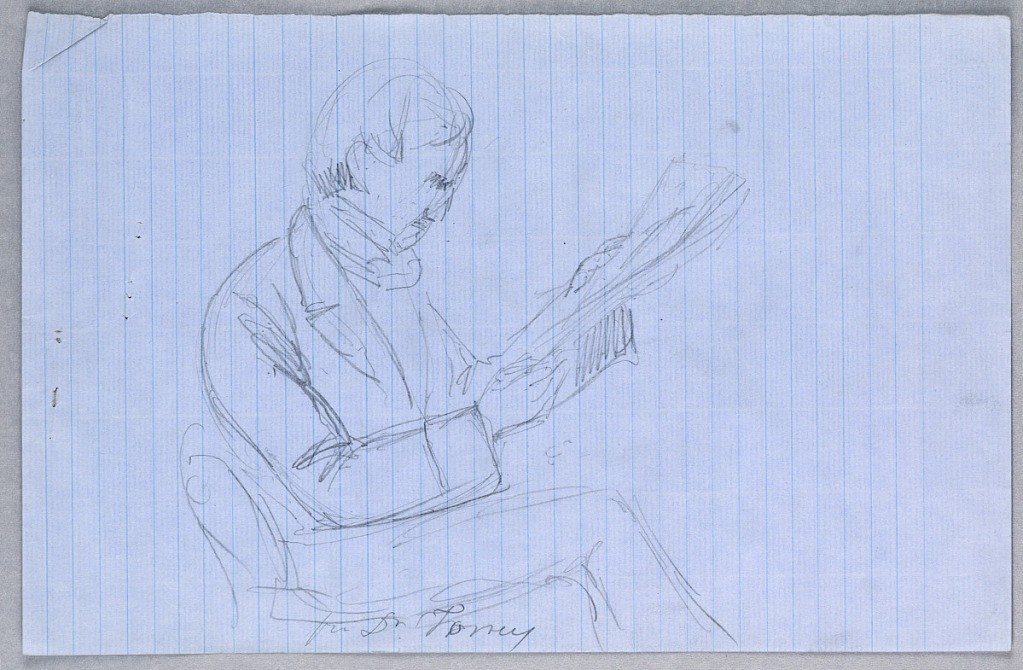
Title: Study for "Scientific Group"
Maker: Daniel Huntington, American, 1816–1906
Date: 1858
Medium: Graphite on lined blue laid paper
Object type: Drawing
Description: Man seated in right profile, reading a paper. His feet not shown.